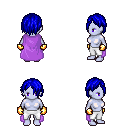
a pixel art fantasy rpg character, female body template, dark elf, purple skin, lavender cape, white pants, blue bangs hairstyle, gold gloves, four views (front, back, left, right), 2x2 character sprite sheet, small pixel art, hard edges, no anti-aliasing